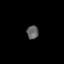
Tissue: lung
Cell type: Epithelial cells
Senescence score: 0.2145
Nuclear area (px): 158
Mean DAPI intensity: 95.259